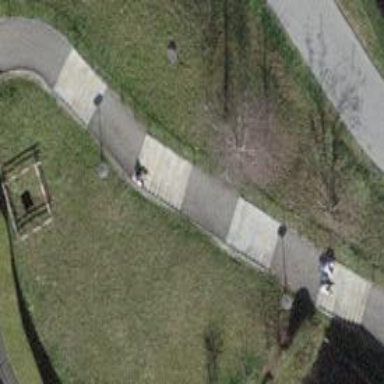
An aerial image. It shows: Set of steps on the road.